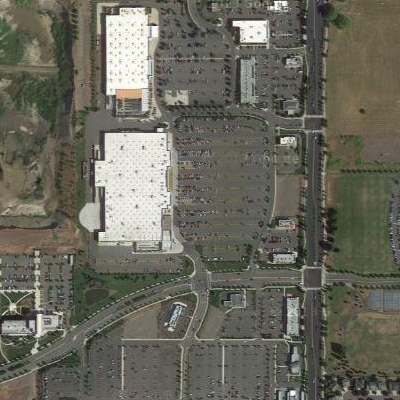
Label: gParking